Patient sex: M
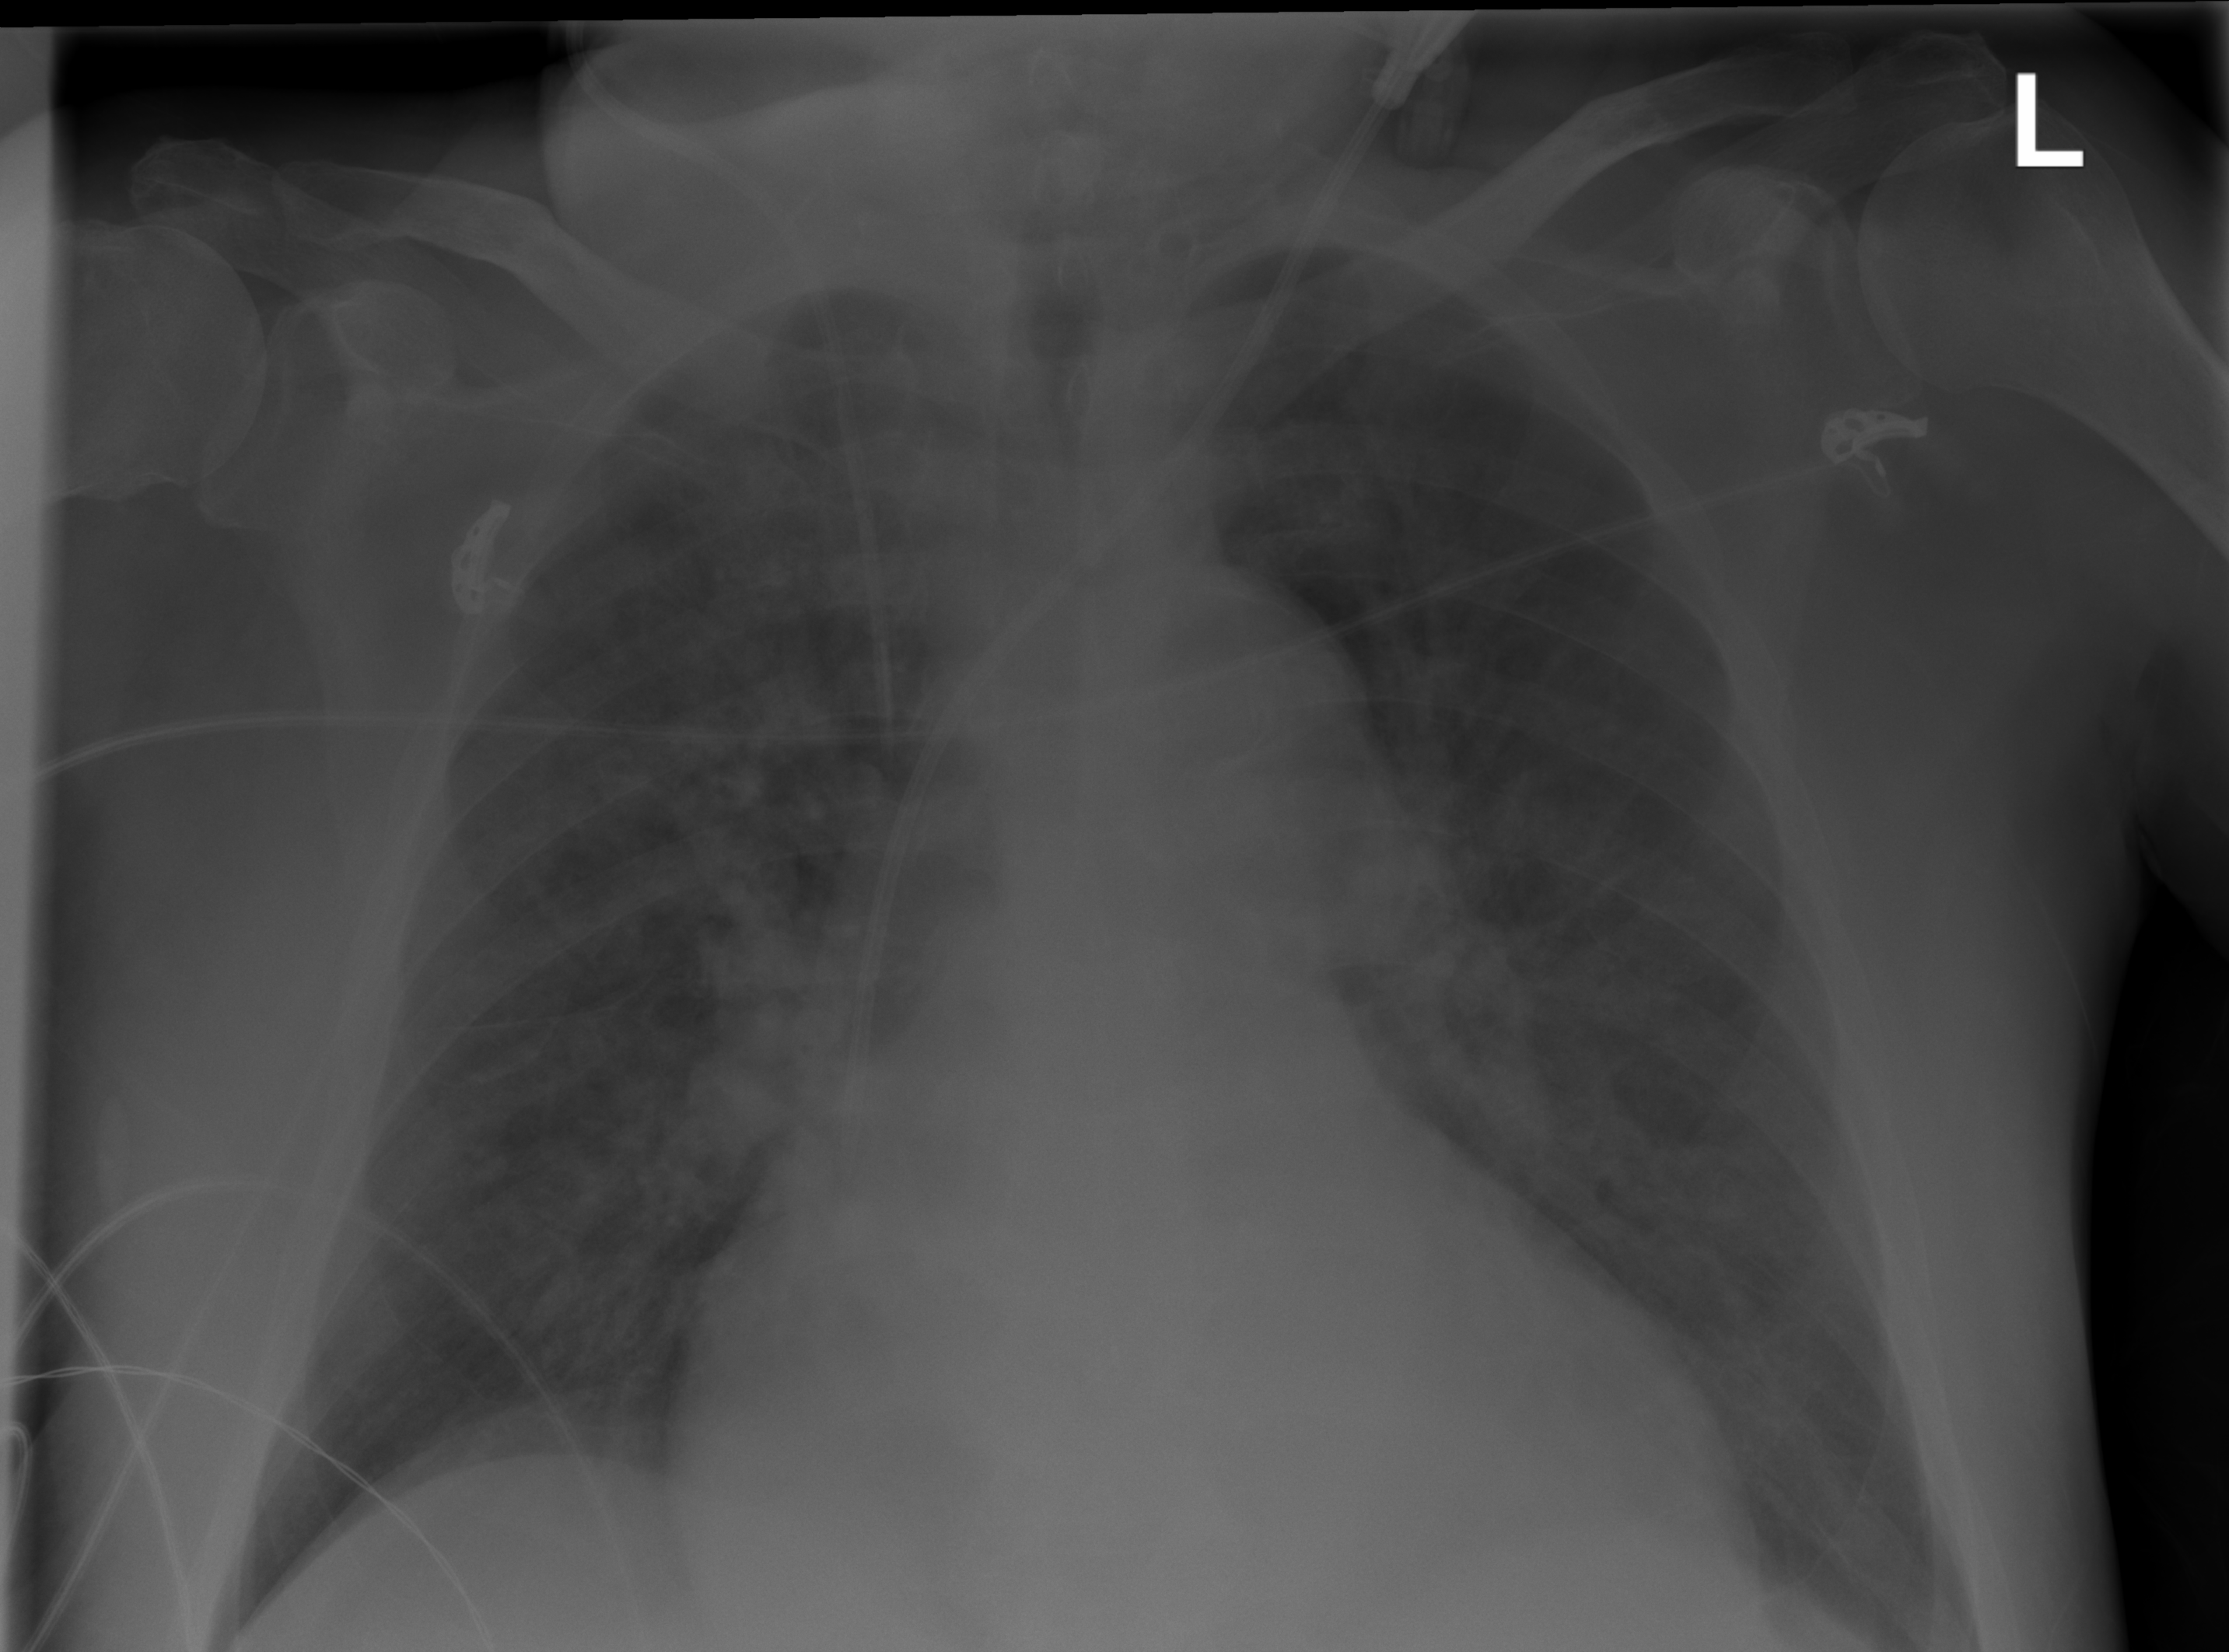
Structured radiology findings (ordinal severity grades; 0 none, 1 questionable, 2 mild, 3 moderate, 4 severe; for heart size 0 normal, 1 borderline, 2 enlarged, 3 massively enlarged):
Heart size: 3
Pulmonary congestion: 3
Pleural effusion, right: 0
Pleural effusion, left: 0
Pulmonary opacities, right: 3
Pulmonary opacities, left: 2
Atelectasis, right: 0
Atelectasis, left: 0